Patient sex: F
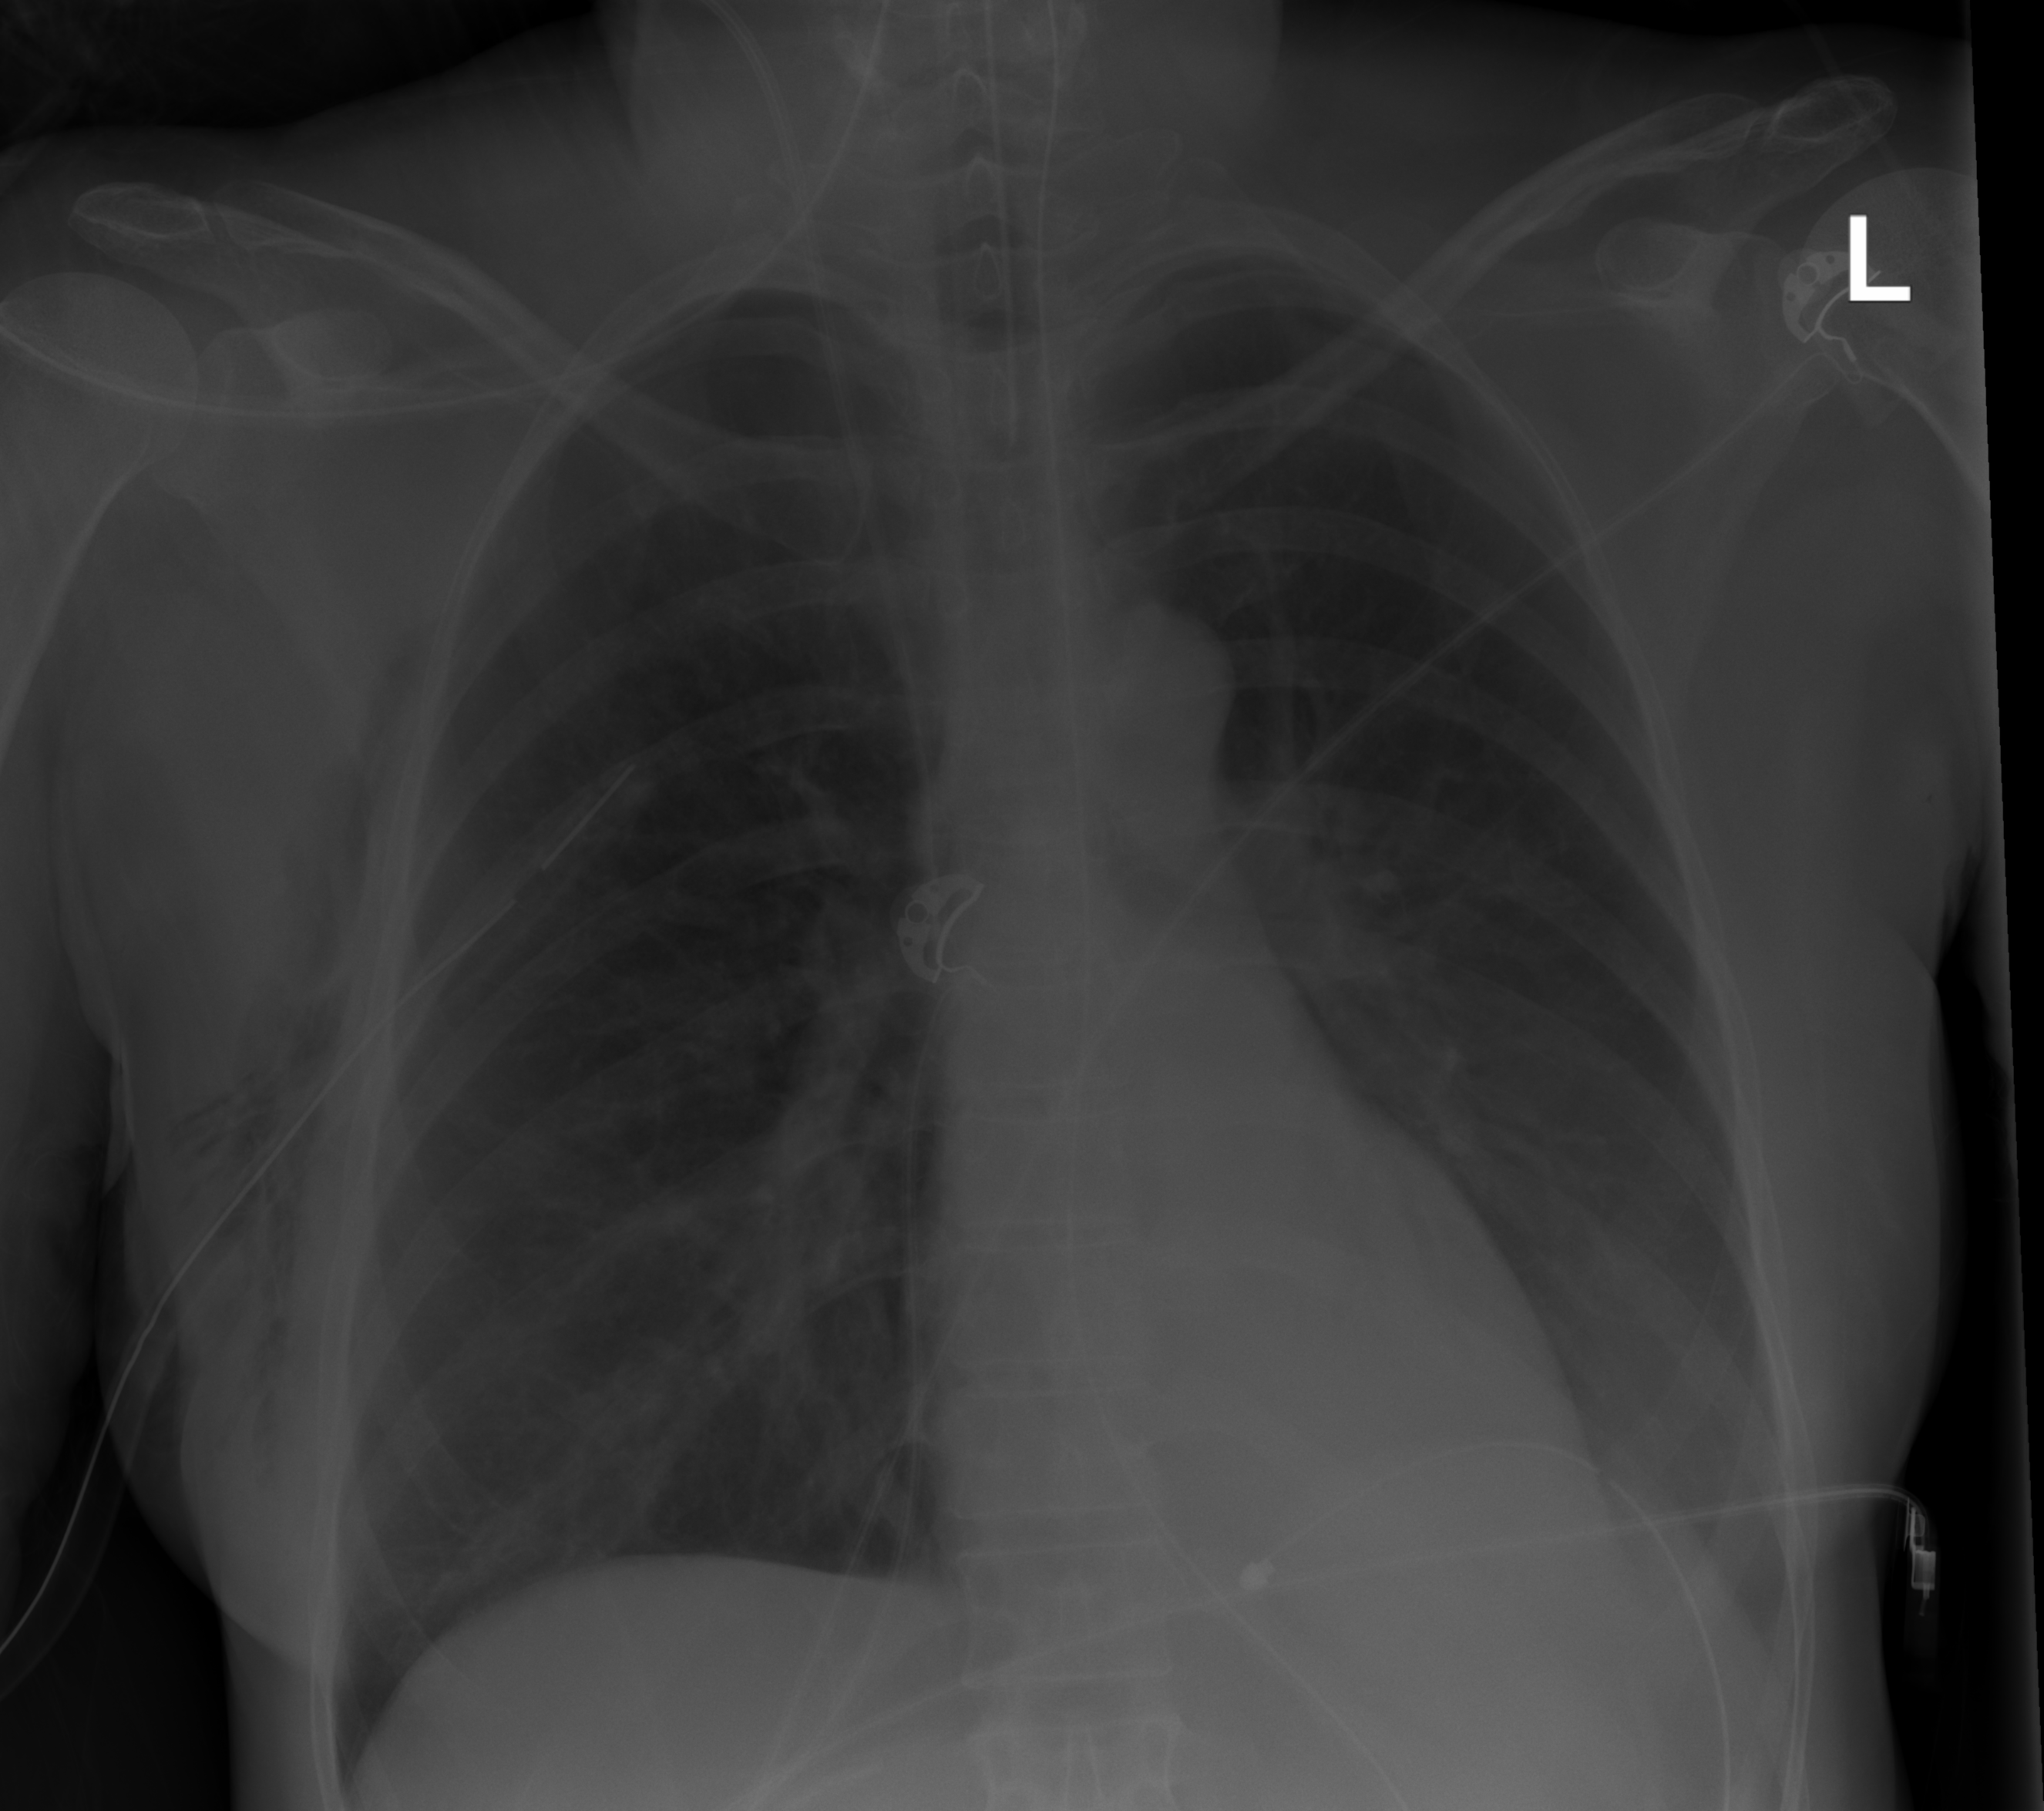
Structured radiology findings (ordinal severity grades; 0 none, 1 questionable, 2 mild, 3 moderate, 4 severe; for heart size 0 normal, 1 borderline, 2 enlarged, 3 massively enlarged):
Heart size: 0
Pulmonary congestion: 0
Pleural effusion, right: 0
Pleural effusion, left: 0
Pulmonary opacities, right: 0
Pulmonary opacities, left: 0
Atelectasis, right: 2
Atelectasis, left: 0